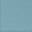
Piece: xx